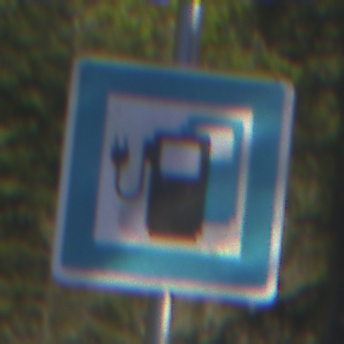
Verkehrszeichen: LadestationFuerElektrofahrzeuge
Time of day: MorningAfternoon
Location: Outdoor (Nature)
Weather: Clear
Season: Winter
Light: Natural